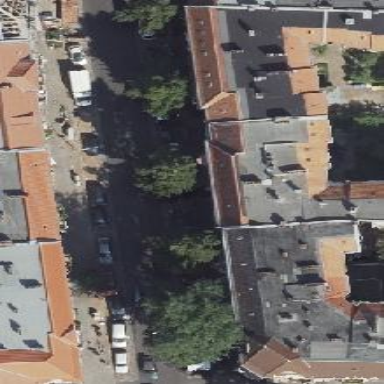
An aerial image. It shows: View of apartment building.